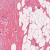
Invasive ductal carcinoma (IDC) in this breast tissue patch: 1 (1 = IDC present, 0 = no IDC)